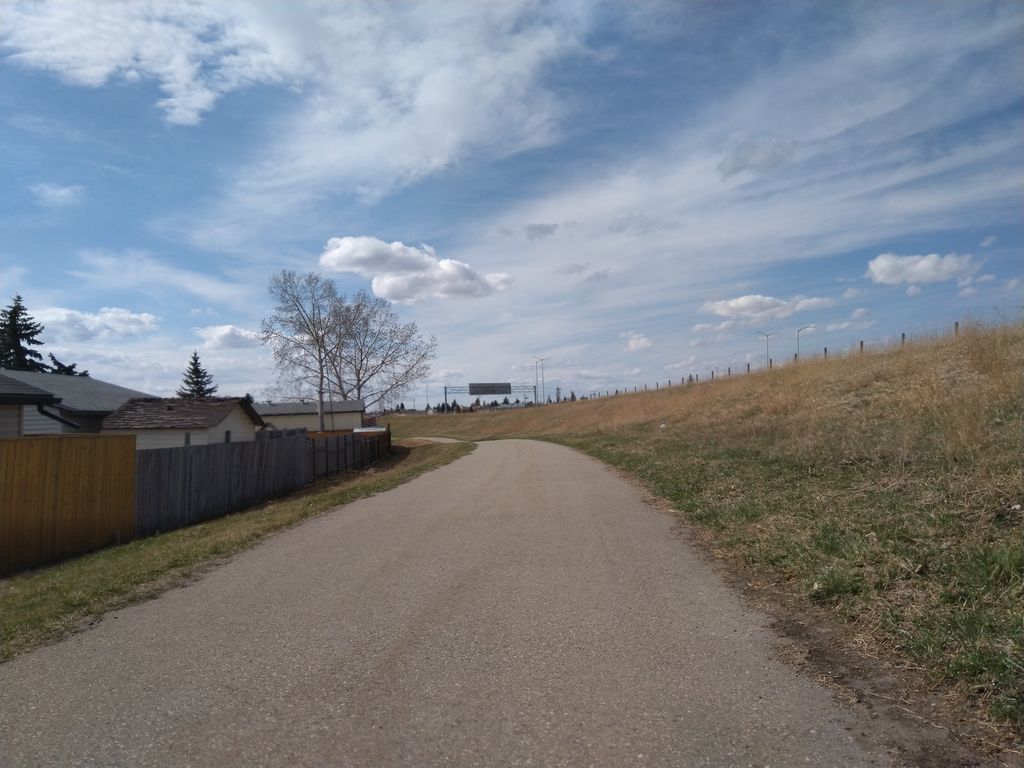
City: calgary